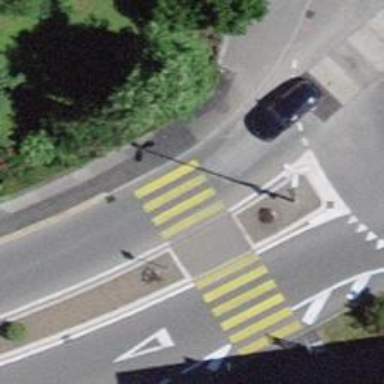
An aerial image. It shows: Uncontrolled road crossing.